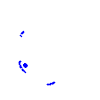
Particle: pion